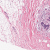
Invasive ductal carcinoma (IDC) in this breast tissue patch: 0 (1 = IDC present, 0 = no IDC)